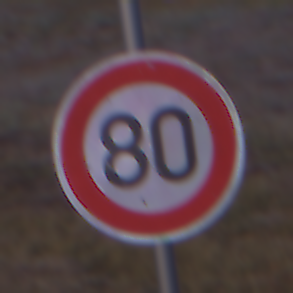
Verkehrszeichen: Geschwindigkeit80
Umgebung: Outdoor, Nature
Tageszeit: SunriseSunset
Wetter: Clear
Licht: Natural
Jahreszeit: NotSpecified
Kontrast: LowContrast